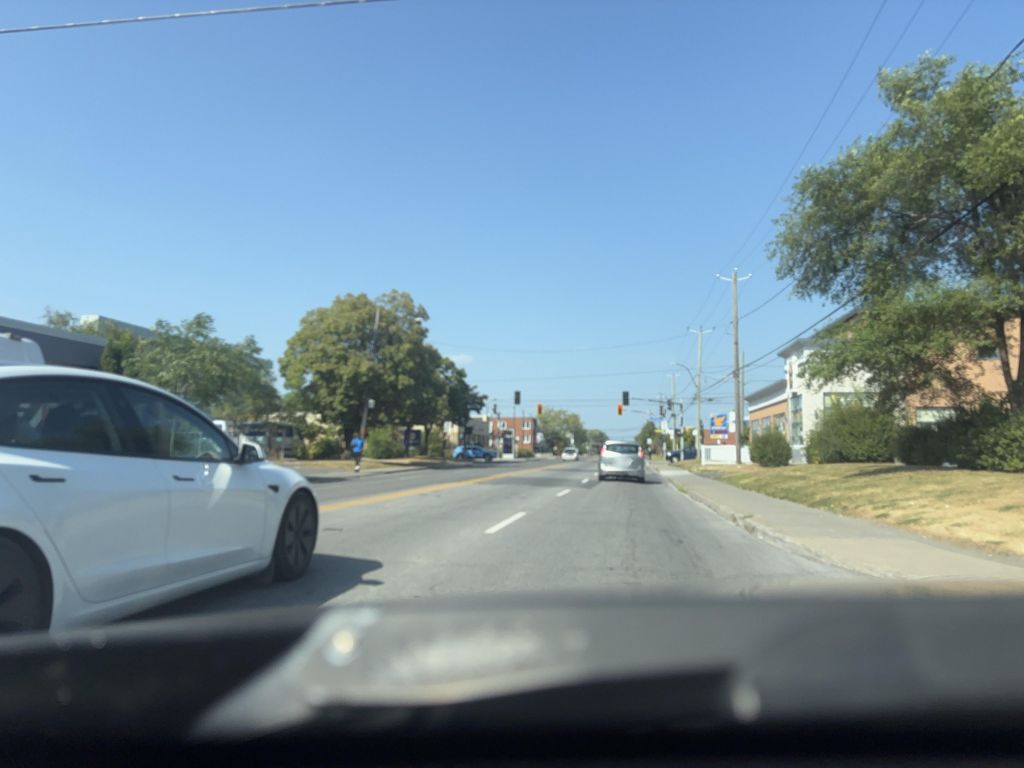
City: montreal